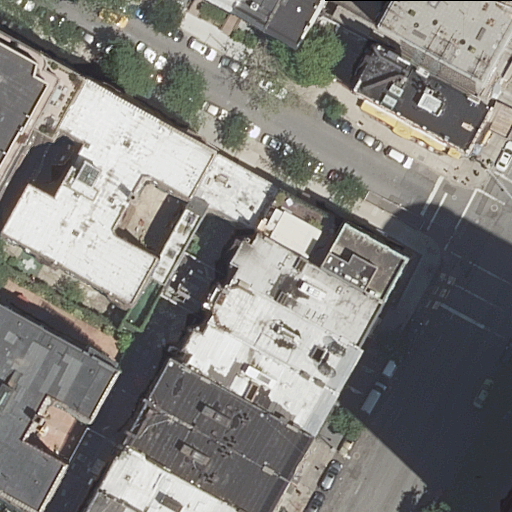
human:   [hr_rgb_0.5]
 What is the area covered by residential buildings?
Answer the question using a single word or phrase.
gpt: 4655m2

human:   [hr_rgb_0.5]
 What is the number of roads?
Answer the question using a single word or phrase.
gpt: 8

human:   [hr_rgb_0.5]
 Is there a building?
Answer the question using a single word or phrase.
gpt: yes

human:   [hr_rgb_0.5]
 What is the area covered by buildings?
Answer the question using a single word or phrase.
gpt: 4655m2

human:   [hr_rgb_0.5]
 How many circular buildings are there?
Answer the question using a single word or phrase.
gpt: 0

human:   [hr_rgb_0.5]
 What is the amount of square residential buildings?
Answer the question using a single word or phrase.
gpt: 0

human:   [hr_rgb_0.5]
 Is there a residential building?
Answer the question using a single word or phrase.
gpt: yes

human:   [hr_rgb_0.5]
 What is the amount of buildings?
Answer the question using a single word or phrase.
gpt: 17

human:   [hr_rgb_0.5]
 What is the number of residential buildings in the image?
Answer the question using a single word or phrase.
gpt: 17

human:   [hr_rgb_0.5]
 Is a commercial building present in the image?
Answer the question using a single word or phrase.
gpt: no

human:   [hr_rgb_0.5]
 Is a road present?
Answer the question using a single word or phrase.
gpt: yes

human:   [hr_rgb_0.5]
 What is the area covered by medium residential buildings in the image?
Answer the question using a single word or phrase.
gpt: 2475m2

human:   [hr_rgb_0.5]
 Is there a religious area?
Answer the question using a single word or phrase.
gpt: no

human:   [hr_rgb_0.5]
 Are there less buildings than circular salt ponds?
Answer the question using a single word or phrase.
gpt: no

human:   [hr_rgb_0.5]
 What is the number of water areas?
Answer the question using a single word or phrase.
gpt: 0

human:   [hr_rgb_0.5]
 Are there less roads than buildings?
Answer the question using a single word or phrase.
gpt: yes

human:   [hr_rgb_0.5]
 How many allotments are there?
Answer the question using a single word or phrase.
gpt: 0

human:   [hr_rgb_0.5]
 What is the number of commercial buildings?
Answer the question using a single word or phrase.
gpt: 0

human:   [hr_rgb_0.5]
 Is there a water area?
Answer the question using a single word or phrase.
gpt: no

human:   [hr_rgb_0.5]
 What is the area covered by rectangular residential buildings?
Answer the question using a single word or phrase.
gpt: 1321m2

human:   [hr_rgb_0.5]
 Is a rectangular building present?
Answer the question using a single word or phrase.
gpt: yes

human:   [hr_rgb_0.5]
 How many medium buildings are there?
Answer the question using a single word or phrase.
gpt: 9

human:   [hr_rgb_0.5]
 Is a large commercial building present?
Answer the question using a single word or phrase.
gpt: no

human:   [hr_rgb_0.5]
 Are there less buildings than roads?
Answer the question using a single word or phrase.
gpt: no

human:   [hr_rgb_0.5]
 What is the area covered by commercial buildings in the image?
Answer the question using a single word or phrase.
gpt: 0m2

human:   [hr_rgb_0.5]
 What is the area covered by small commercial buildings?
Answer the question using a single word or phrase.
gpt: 0m2

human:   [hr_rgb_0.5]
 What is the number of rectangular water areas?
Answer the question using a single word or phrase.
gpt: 0

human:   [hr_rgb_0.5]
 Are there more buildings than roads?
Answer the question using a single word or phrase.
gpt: yes

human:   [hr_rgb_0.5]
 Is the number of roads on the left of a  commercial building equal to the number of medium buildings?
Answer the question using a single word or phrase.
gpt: no

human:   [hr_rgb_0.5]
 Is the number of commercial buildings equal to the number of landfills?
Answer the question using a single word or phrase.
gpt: yes

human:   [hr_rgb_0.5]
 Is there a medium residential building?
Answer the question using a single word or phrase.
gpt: yes

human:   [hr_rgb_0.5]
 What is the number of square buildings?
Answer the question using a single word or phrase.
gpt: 0

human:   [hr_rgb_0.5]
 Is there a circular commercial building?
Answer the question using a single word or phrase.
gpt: no

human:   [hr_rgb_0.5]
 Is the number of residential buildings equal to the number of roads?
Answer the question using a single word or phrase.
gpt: no

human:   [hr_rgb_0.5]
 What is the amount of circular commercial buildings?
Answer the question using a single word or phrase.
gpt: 0

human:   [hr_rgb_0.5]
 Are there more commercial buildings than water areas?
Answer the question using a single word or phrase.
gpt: no

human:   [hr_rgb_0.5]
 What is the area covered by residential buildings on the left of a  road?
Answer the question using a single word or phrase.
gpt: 4642m2

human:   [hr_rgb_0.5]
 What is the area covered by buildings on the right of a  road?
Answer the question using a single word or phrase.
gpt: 276m2

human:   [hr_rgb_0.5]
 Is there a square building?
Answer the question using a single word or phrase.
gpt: no

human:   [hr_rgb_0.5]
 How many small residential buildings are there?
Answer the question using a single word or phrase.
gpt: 6

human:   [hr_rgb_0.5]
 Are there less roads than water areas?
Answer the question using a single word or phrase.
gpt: no

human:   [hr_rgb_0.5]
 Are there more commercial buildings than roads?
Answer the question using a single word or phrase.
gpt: no

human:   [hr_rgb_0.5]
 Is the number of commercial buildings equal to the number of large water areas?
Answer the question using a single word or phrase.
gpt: yes

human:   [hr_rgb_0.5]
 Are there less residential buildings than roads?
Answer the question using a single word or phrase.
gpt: no

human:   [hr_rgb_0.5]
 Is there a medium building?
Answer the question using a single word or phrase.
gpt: yes

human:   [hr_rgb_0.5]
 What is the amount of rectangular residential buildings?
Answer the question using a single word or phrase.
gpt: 11

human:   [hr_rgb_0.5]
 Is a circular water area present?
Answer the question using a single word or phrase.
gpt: no

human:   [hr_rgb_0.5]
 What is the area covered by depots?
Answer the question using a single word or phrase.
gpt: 0m2

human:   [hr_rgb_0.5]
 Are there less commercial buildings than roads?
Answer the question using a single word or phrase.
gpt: yes

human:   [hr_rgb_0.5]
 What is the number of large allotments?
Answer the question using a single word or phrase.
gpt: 0

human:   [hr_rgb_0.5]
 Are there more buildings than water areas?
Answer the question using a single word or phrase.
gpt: yes

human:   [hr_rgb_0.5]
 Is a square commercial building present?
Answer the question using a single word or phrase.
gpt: no

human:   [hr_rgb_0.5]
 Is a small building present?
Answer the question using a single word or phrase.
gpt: yes

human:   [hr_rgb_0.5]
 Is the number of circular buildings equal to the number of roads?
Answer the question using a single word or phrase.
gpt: no

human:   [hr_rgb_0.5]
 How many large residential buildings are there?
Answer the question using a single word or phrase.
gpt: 2

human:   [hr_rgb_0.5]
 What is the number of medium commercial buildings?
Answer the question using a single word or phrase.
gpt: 0

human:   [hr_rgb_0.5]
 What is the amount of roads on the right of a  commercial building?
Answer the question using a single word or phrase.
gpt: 0

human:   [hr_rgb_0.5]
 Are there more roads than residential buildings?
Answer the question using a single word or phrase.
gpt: no

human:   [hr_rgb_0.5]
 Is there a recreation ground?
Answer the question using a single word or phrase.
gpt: no

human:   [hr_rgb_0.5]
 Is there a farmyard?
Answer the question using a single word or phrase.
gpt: no

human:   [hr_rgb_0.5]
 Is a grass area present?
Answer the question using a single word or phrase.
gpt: no

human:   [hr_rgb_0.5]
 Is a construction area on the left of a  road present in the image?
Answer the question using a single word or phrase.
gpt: no

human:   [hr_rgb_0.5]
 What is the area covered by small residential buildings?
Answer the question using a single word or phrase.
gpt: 127m2

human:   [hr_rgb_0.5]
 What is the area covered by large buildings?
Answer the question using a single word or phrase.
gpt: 2052m2